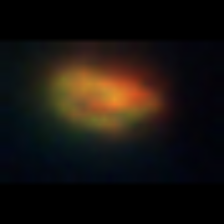
Taxon: Unknown_phyto
Group: Unknown